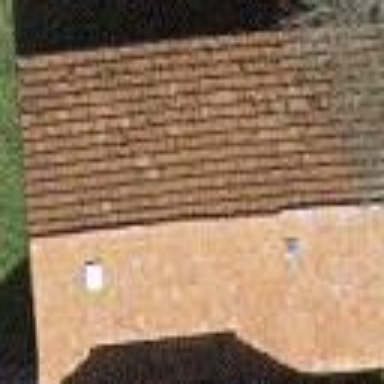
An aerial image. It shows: Building with gabled red roof and brown walls.